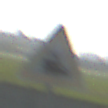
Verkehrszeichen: Bahnuebergang
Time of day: MorningAfternoon
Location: Outdoor (Special)
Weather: Clear
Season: NotSpecified
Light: Natural